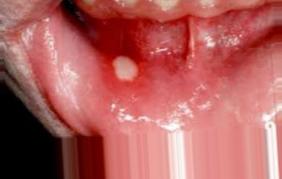
Condition: Mouth Ulcer